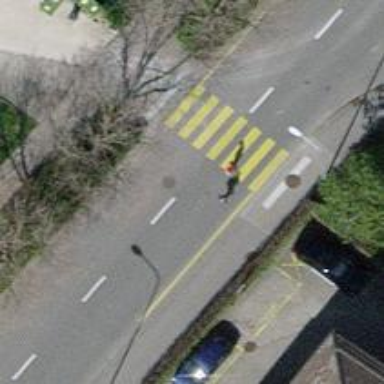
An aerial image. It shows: Uncontrolled zebra crossing.